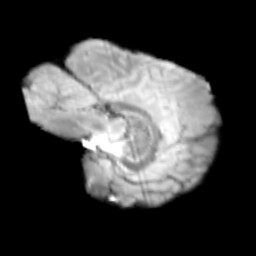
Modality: T2w
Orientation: sagittal
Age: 13
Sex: male
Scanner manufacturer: siemens
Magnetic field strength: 3 T
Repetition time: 3.8 s
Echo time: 0.07 s